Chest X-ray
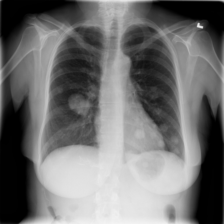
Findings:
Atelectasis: negative
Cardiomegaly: negative
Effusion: negative
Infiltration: negative
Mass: positive
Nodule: positive
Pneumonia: negative
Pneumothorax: negative
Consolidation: negative
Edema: negative
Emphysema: negative
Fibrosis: negative
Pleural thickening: negative
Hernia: negative